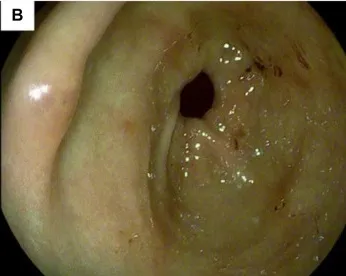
Gastric endoscopy and CT images of the patient. Endoscopy prompts chronic superficial atrophic gastritis.
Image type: endoscopy (gi_endoscopy)